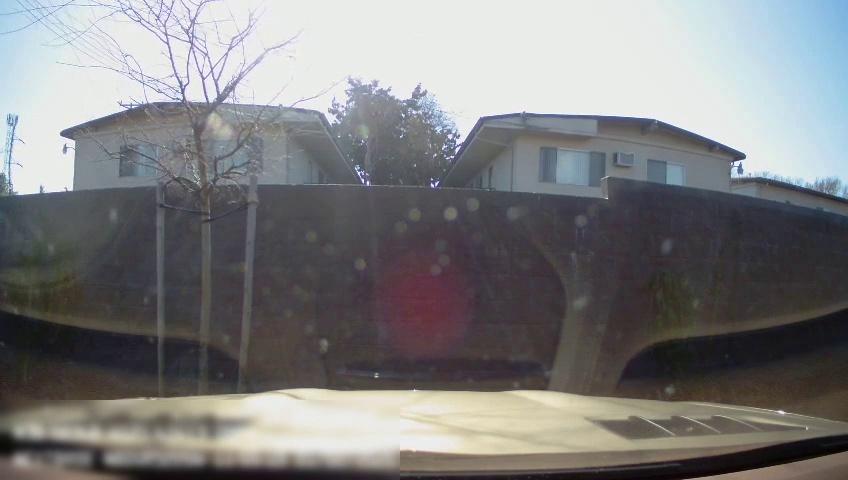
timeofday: Day
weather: Sunny